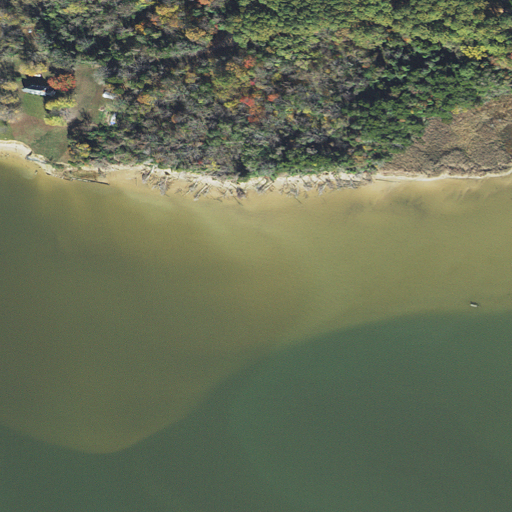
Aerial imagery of bar in Maryland named Yellow Bank Point Bar containing open water, mixed forest, evergreen forest, shrub, herbaceous wetlands, woody wetlands, open development, and deciduous forest